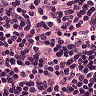
Metastatic tissue present: no